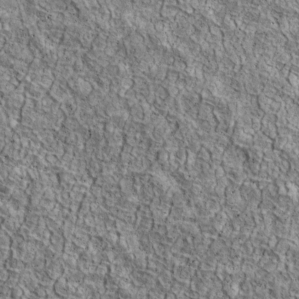
Label: non_frost